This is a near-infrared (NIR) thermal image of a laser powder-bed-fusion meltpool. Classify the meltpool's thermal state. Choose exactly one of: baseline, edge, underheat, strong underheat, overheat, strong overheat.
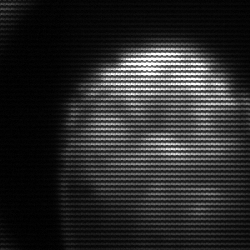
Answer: edge